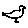
Label: bird